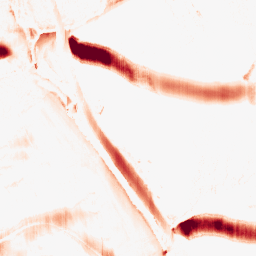
Category: morphological
Decomposition family: morphological_ellipse
Decomposition parameters: operation: opening
width: 30
height: 5
Upsampling method: bicubic
Upsampling parameters: scale: 4
Upsampling scale: 4